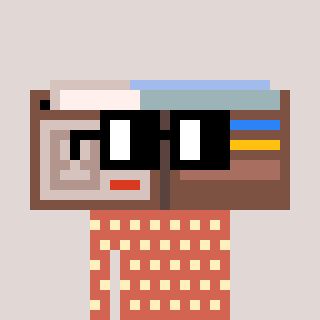
a pixel art character with square black glasses, a wallet-shaped head and a peachy-colored body on a warm background